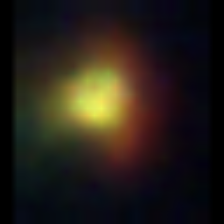
Taxon: NanoPlankton
Group: Other